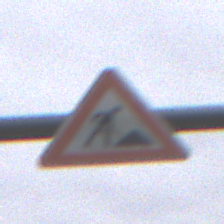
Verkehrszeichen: Arbeitsstelle
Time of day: Midday
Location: Outdoor (Suburban)
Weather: Overcast
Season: NotSpecified
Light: Natural